Question: I have a Rails4 app using PG hstore.
This is from the console:

This is the Vehicle Controller:
'''
def vehicle_params
params.require(:vehicle).permit(:description, :stufftype_id, :name, :tenant_id, :count, :manufacturer, :man_date, :purchase_date, :purchase_price, :current_price, :warranty_date, :model, :notes, :site_id, :sell, :loaned, :borrowed, :sell_to, :borrowed_from, :sale_id, :sale_price, :sold_amount, :sold, :archive, :vendor_id, :loaned_to, :data)
end
'''
It contains ':data'
So, why is data an unpermitted parameter?
Thanks for the help!
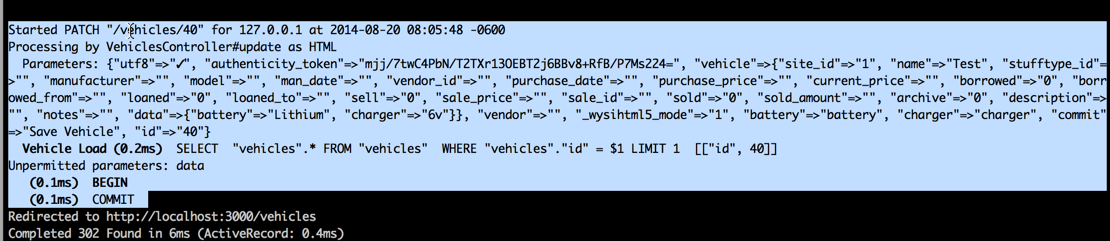
Answer: When you permit ':data' in your strong parameters, it only permits scalar value.
Scalar values can be of type 'String', 'Symbol', 'NilClass', 'Numeric', 'TrueClass', 'FalseClass', 'Date', 'Time', 'DateTime', 'StringIO', 'IO', 'ActionDispatch::Http::UploadedFile' and 'Rack::Test::UploadedFile' as described in the strong parameters documentation:
<URL>
It means that passing a 'Hash' for ':data' in the params hash, will not be permitted as is.
What you are looking for is a way to permit nested parameters. Also described in the documentation:
<URL>
And if your hstore keys are dynamic, you can whitelist the dynamic hash yourself using the method described in the following SO question:
<URL>
Hope that helps.